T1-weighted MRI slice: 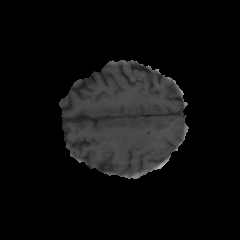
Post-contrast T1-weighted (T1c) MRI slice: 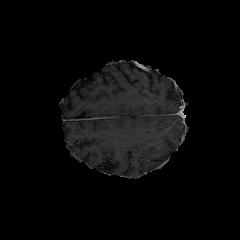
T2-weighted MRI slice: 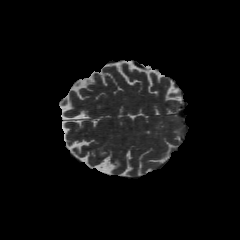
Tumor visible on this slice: no